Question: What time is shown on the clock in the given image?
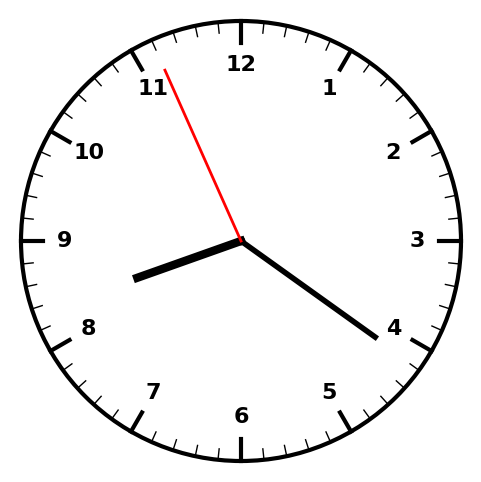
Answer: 08:20:56